I will show an image sequence of human cooking. I have annotated the images with numbered circles. Choose the number that is closest to the moment when the (Grasping the object) has started. You are a five-time world champion in this game. Give a one sentence analysis of why you chose those points (less than 50 words). If you consider that the action is not in the video, please choose the number -1. Provide your answer at the end in a json file of this format: {"points": []}
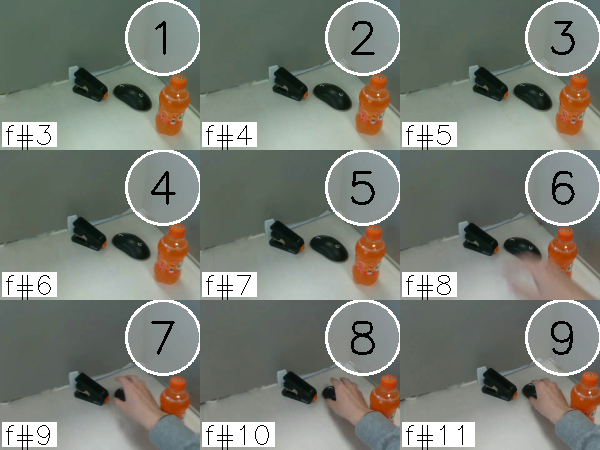
Frame 9 shows the clearest moment of hand-object contact.
{"points": [9]}